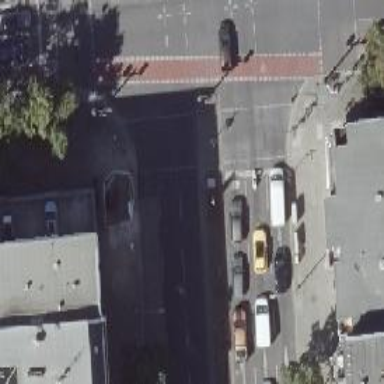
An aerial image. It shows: Footway located on traffic island.